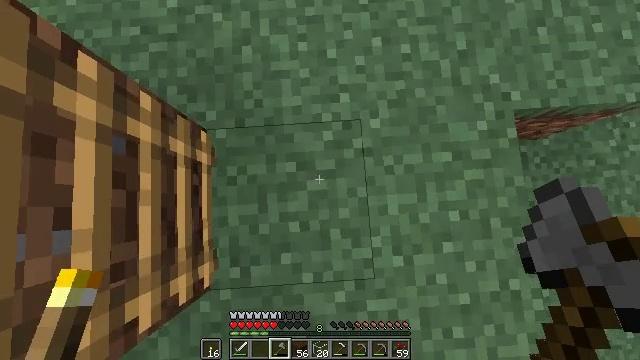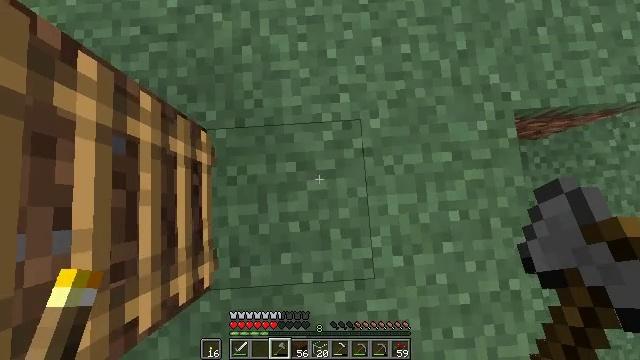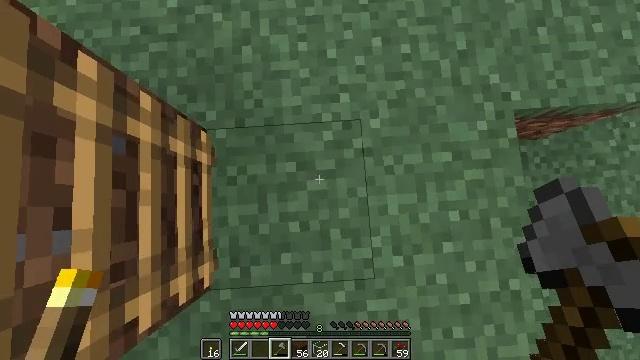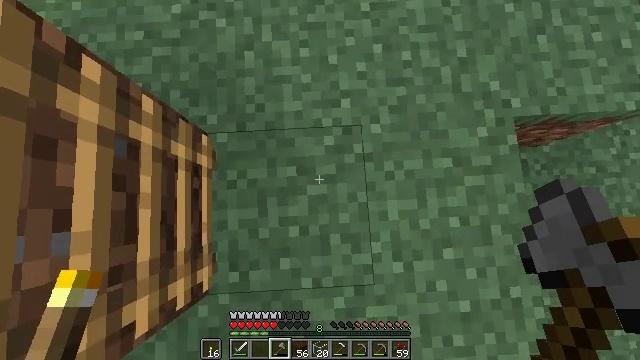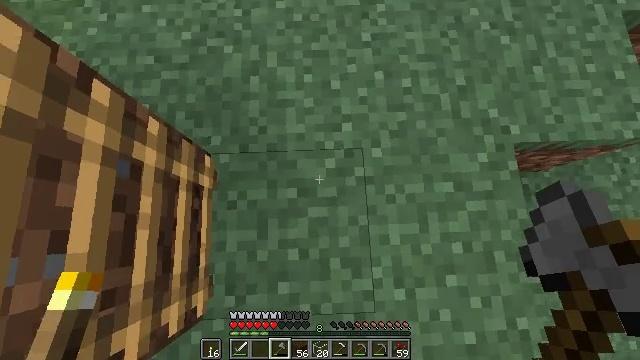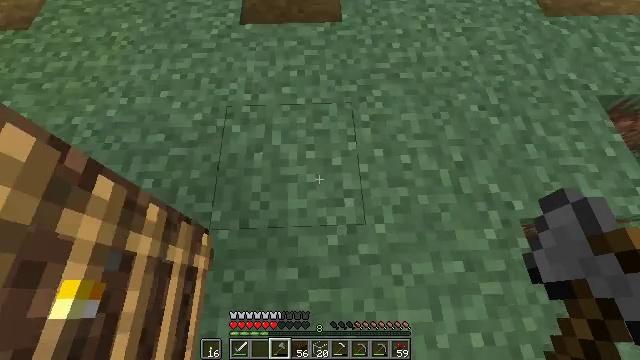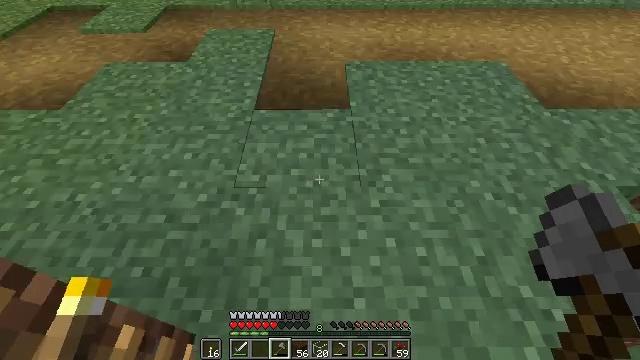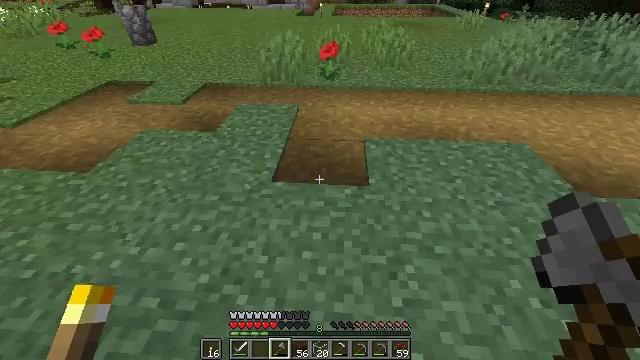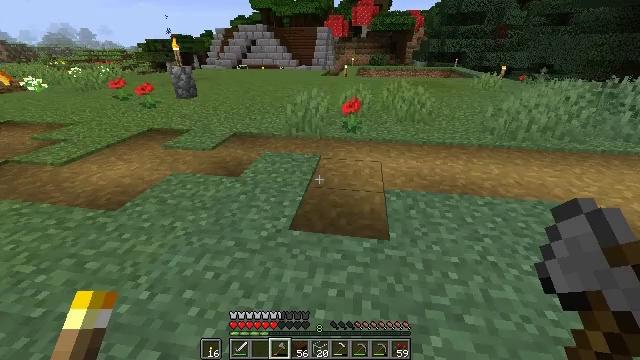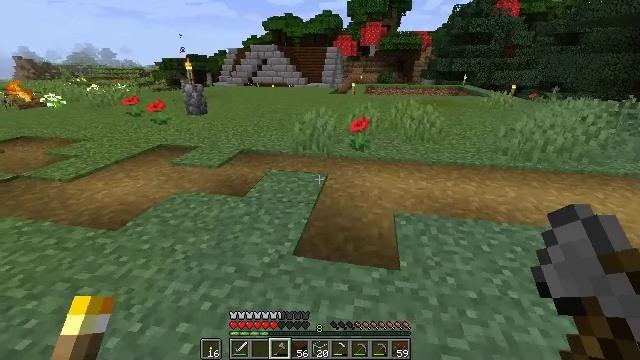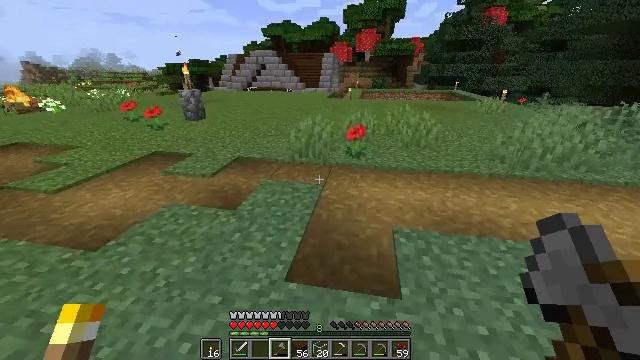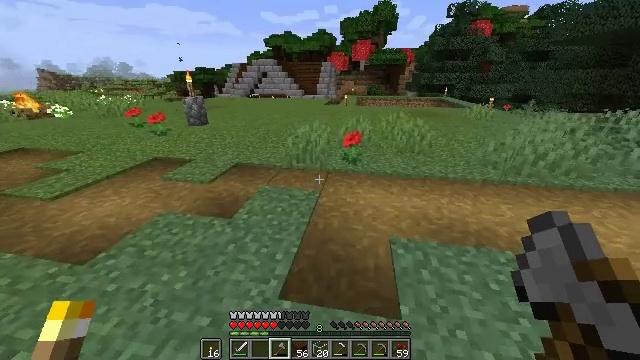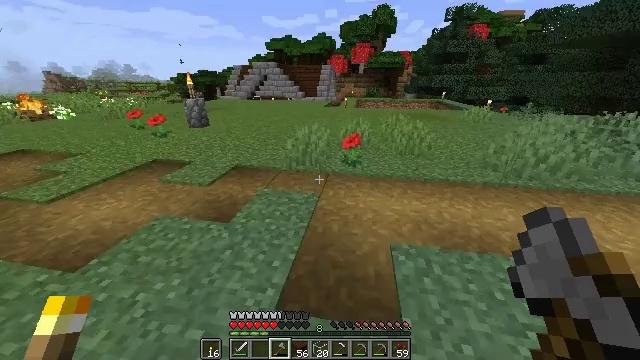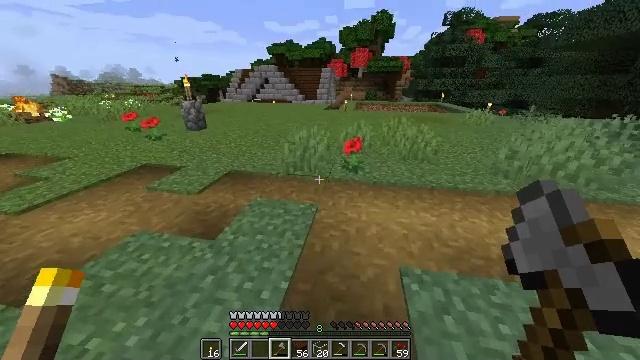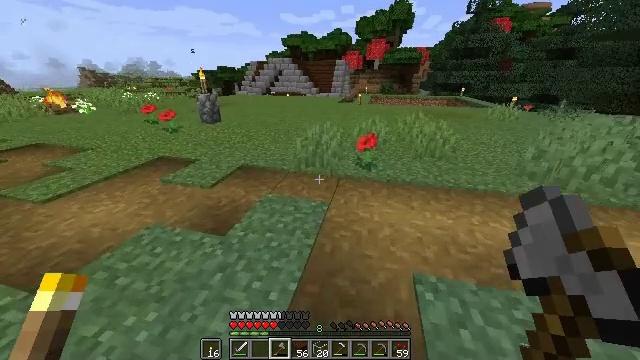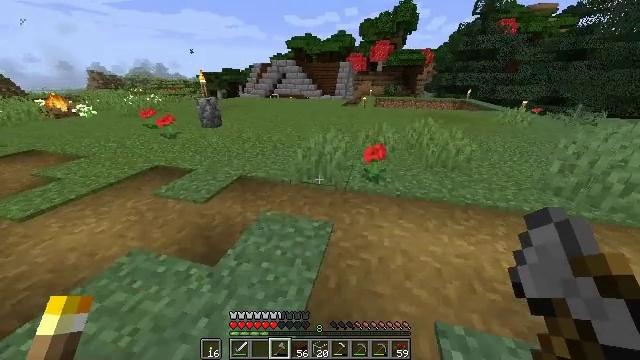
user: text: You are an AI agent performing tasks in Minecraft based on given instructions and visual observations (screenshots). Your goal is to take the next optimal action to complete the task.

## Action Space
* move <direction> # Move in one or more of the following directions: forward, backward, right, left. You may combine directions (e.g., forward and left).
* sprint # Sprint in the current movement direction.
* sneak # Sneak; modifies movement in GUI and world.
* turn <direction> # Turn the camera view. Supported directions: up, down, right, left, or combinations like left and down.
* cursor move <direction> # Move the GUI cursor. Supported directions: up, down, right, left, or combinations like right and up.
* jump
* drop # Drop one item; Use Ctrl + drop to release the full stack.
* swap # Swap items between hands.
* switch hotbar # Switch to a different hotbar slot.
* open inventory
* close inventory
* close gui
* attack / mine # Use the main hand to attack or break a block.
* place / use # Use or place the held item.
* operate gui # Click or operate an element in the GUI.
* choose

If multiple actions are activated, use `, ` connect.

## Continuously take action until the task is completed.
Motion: motion action
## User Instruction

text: Use the crafting table to make a cobblestone slab.
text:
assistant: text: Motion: no_op
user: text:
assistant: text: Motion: no_op
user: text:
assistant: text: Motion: turn up
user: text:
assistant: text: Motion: move forward, turn left and up
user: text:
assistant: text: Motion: move forward, turn up
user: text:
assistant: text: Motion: move forward, turn left and up
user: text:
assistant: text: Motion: move forward, turn left and up
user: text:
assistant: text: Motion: move forward, turn left and up
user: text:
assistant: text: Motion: move forward, sprint, turn left and up
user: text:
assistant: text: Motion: move forward, sprint
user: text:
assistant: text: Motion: move forward, sprint
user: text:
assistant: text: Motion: move forward
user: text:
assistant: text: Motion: move forward
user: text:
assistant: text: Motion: move forward, sprint, turn left and down
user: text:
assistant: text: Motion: move forward, sprint
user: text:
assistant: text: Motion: move forward, sprint, turn left and up
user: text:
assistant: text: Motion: move forward, sprint, turn left and up
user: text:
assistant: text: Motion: move forward, turn up
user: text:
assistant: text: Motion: move forward
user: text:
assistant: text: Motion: move forward, turn right
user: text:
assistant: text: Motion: move forward, turn right
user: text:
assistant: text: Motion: move forward, turn right
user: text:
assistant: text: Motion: move forward, turn right, jump
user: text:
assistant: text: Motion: move forward, jump
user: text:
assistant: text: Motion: move forward, jump
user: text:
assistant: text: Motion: move forward, jump
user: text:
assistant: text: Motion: move forward, jump
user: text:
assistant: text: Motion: move forward, jump
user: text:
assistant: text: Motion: move forward, jump
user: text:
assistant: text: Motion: move forward, turn right, jump